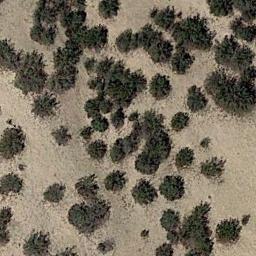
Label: chaparral